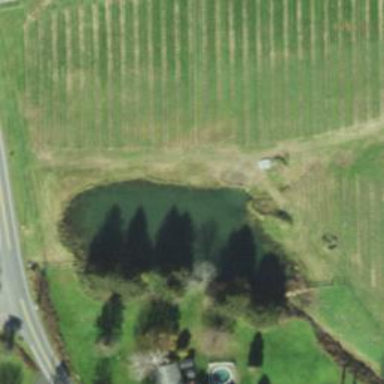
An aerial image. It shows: Peaceful pond surrounded by nature.